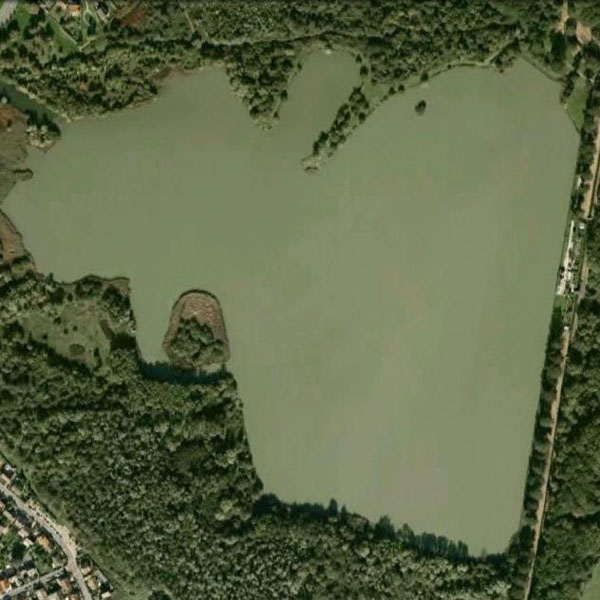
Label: Pond